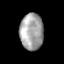
Tissue: prostate
Cell type: T cells
Senescence score: 0.2908
Nuclear area (px): 839
Mean DAPI intensity: 163.266